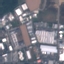
Label: Industrial